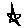
Label: star